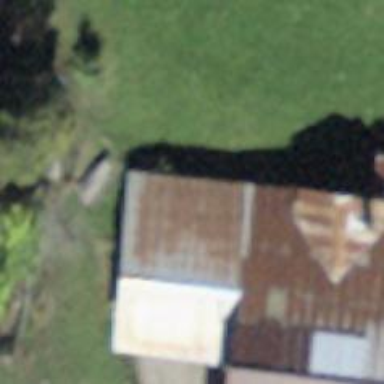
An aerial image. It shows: Shed.